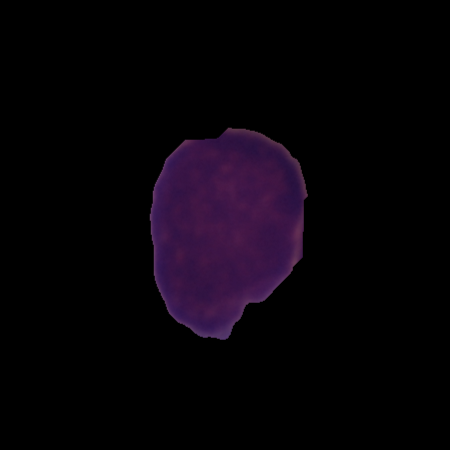
Label: cancer